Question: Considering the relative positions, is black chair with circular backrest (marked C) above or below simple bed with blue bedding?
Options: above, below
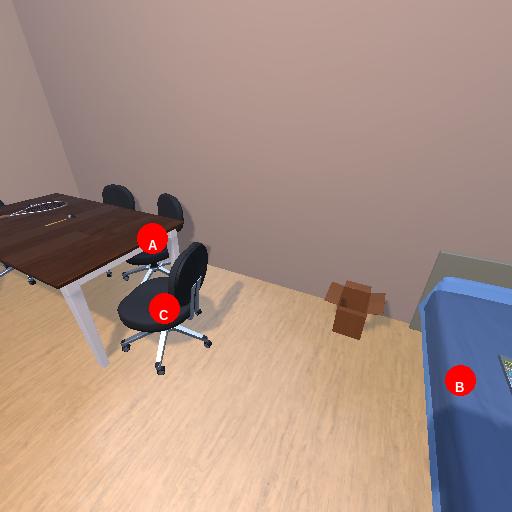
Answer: above